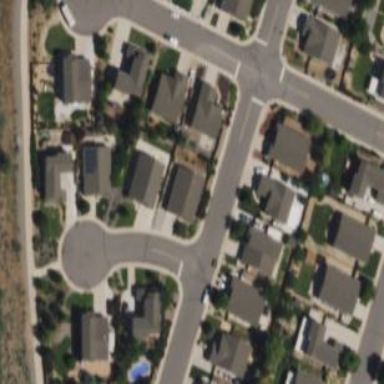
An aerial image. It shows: Residential road with separate asphalt sidewalk.